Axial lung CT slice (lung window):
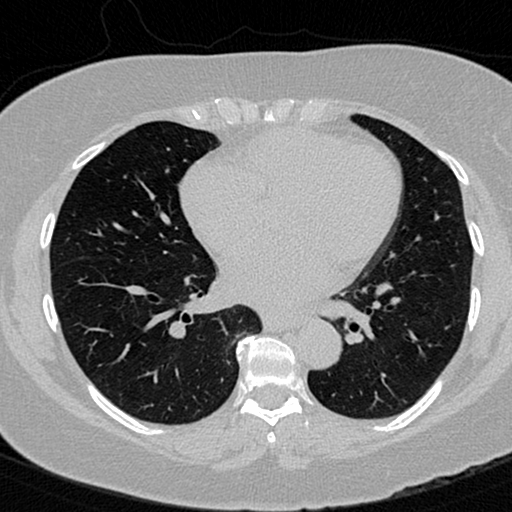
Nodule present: no